Question: I'm trying to refer to a cell in an excel table by using the table header name and the row number using VBA.
How can I do this?

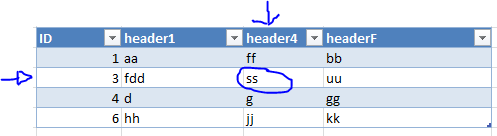
Answer: In your example, something like this:
'''
Dim tb As ListObject
'assumes Table is the first one on the ActiveSheet
Set tb = ActiveSheet.ListObjects(1)
MsgBox tb.DataBodyRange.Cells(2, tb.ListColumns("header4").Index)
'''